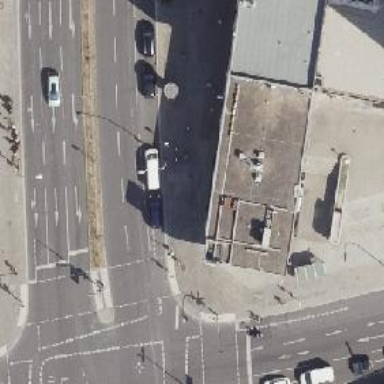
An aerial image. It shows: Fast food establishment.